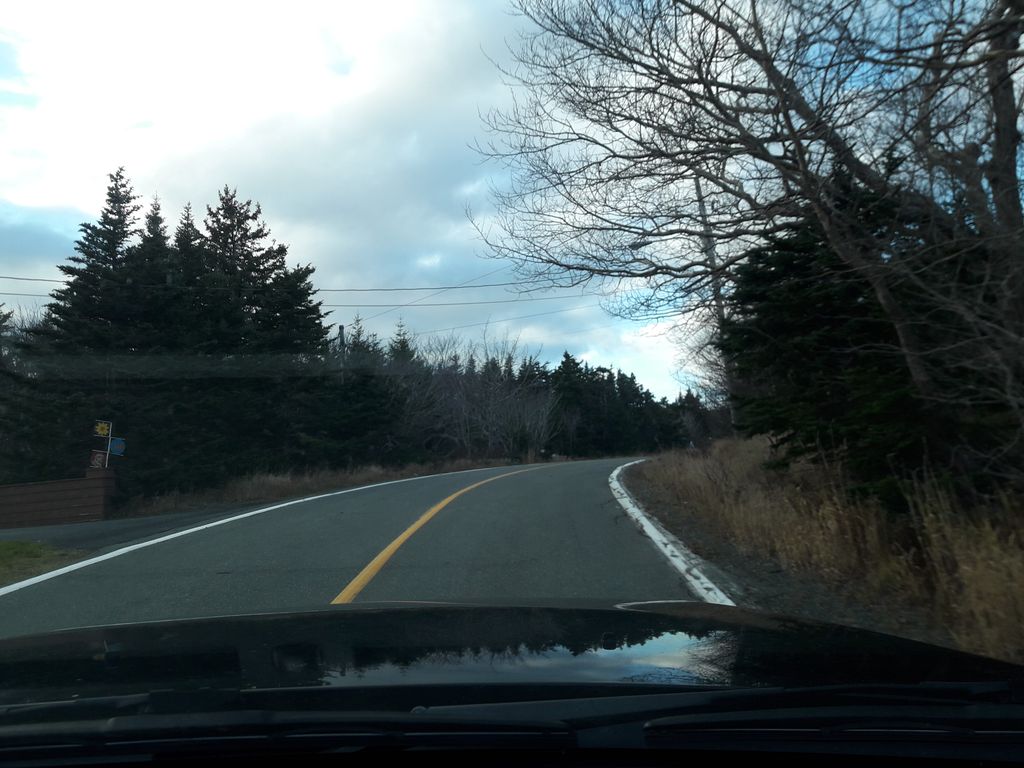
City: st_johns